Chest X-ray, PA view. Patient: 75 years old, sex F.
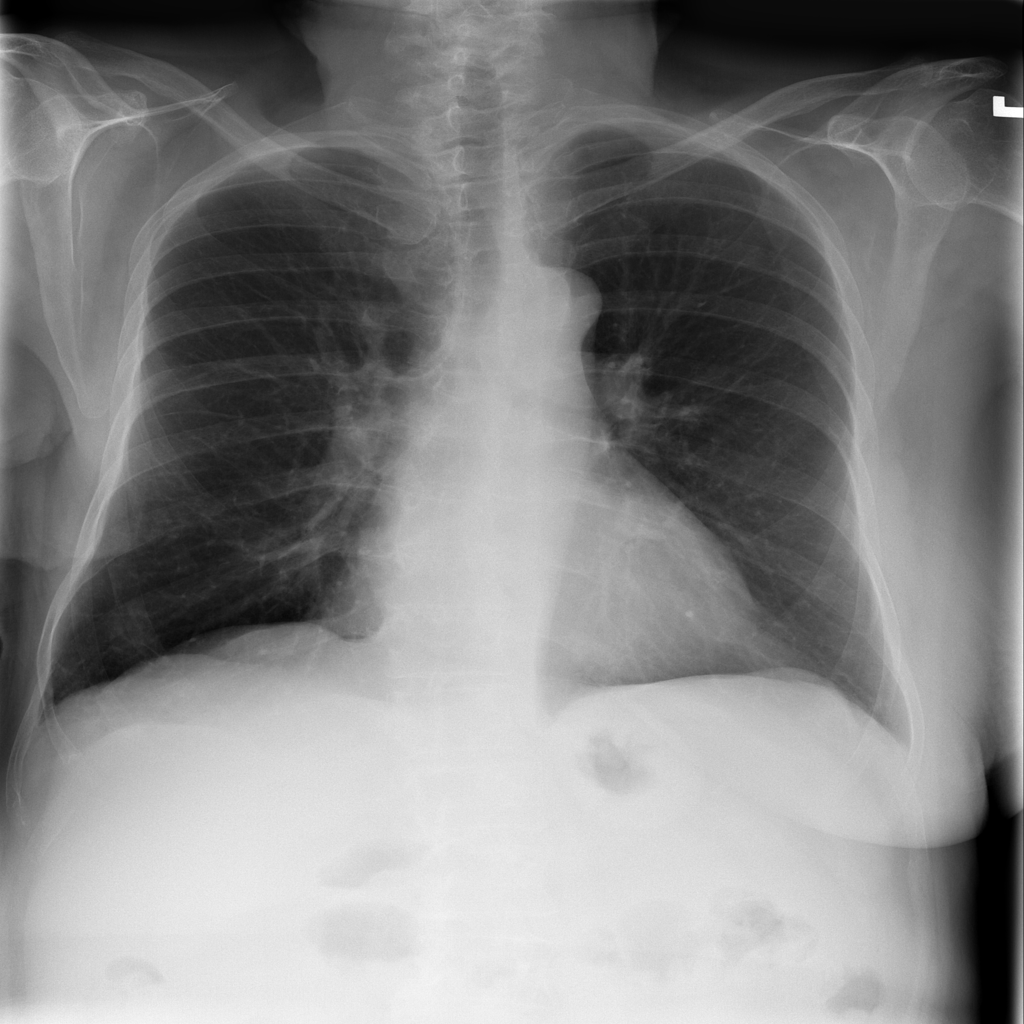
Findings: No Finding